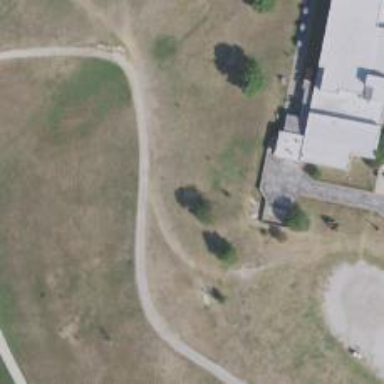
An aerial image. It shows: Disc golf basket for the sport of disc golf.